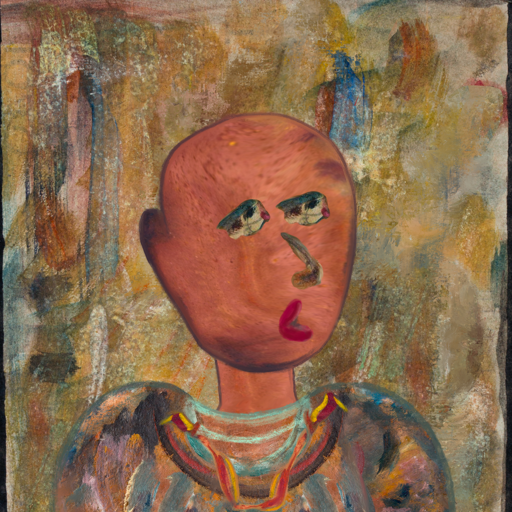
Background: Pipe, Head And Neck Side: Mother_And_Son_Mother, Face Side: Pipe, Bust: Boggyland, Hair Side: Blank, Head Accessory: Blank, Second Necklace: Gypsy_Mother_1, Necklace: Blank, Baby: Blank